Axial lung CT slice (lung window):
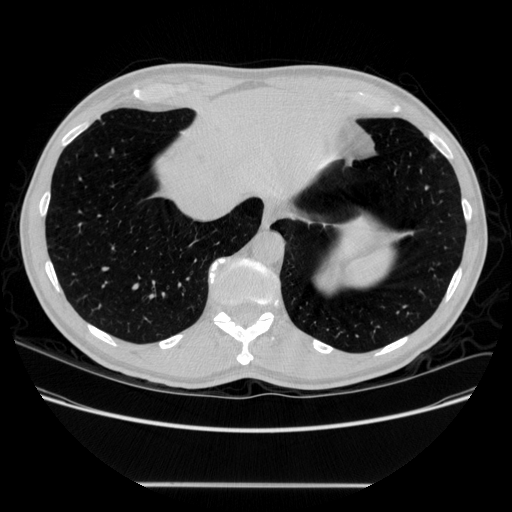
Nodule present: yes
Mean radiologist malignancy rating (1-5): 2